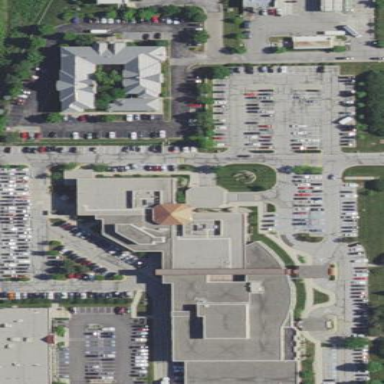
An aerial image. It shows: Hospital providing healthcare services.